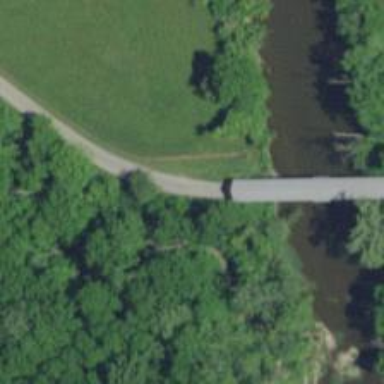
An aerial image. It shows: Covered bridge over tertiary road.